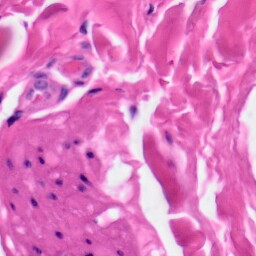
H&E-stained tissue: Skin